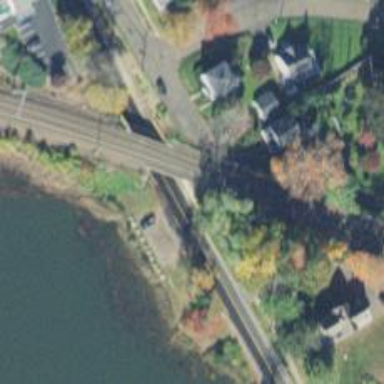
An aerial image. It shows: Bridge with electrified railway tracks featuring contact line.